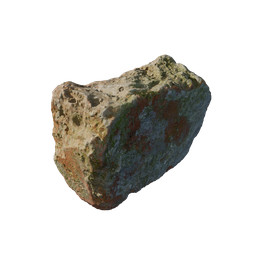
Label: architecture